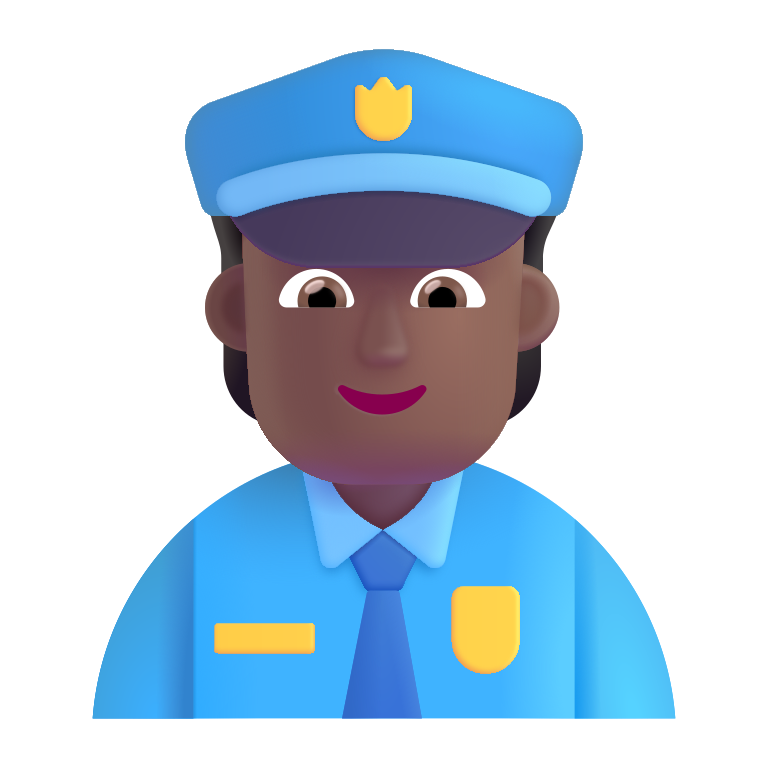
police officer color  dark